Question: Which page?
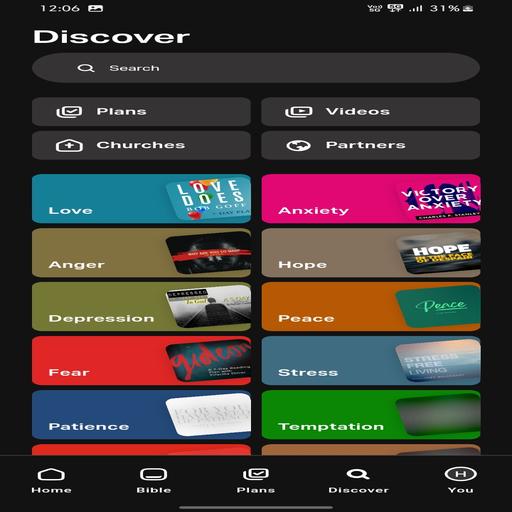
Answer: Discover page